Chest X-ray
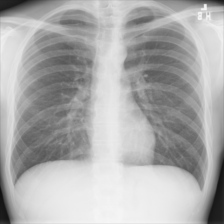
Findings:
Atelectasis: negative
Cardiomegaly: negative
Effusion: negative
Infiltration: negative
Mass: negative
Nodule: negative
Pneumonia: negative
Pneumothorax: negative
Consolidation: negative
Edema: negative
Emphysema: negative
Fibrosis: negative
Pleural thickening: negative
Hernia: negative